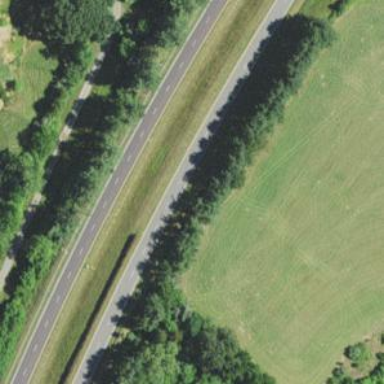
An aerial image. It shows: Trunk highway with expressway features.